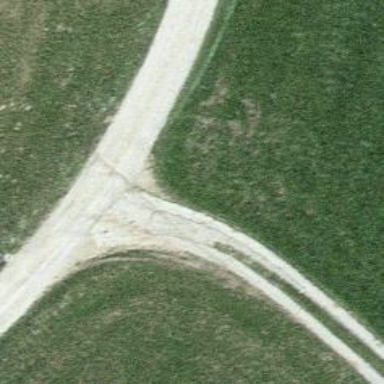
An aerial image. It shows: Unpaved unclassified road.